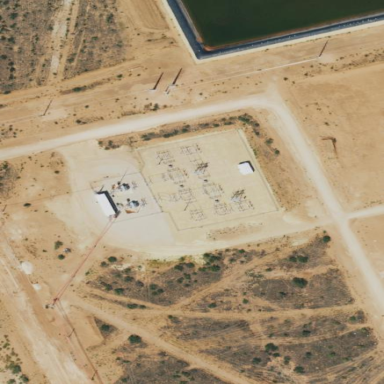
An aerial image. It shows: Industrial power substation enclosed by fence.